Field crop: maize
Growth stage: 2
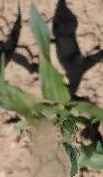
Species: maize